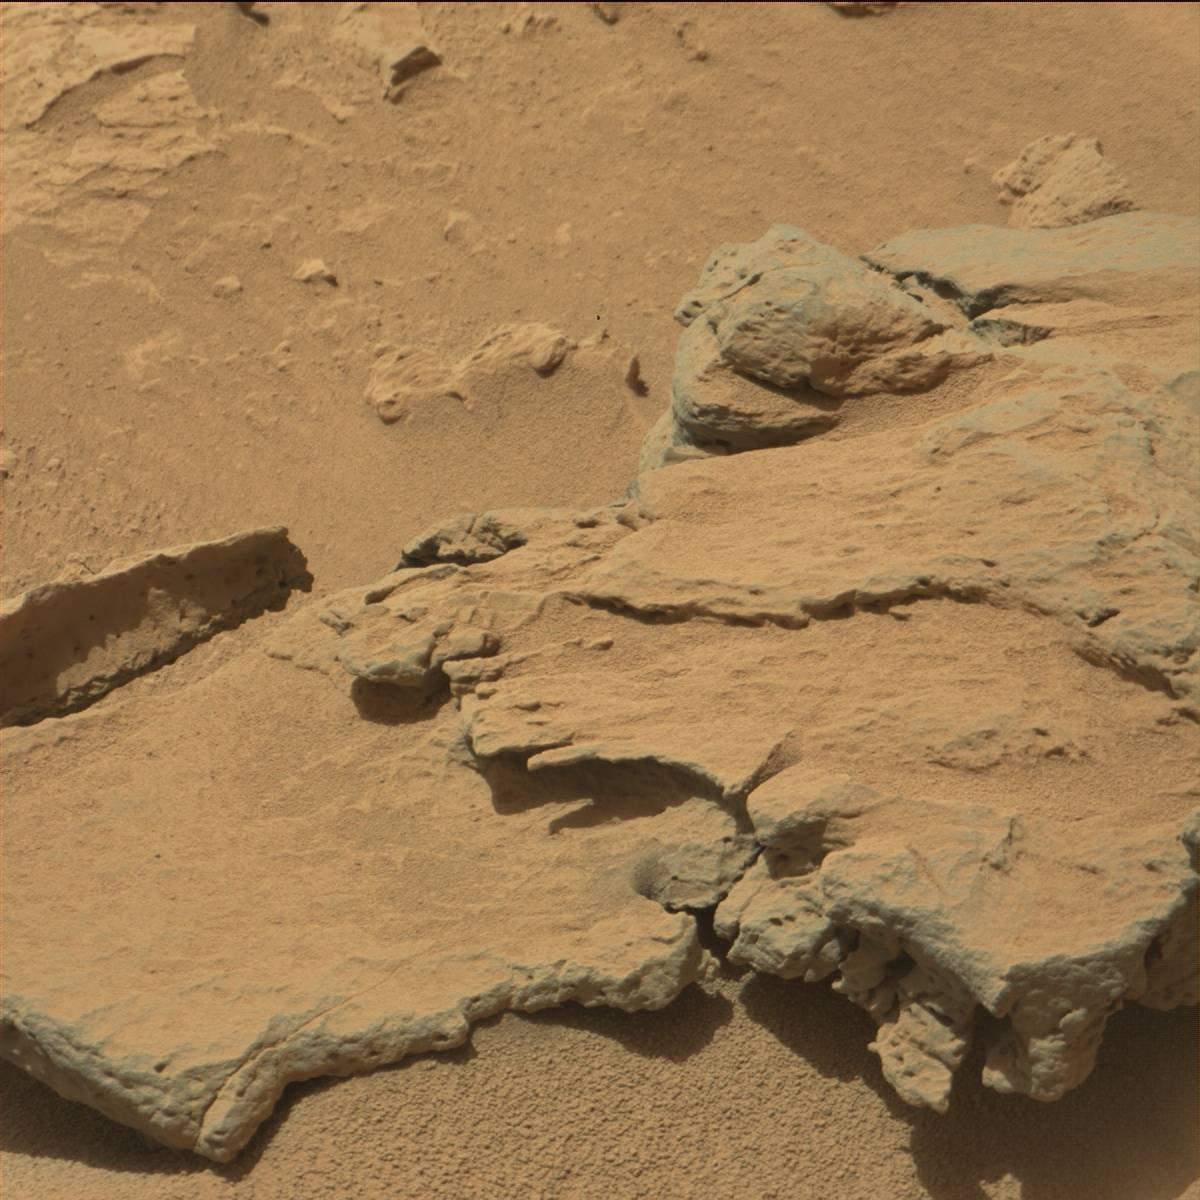
Terrain classes present: Bedrock, Sand / Soil